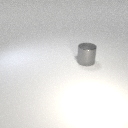
large gray metal cylinder